Question: I have a windows application where I want to populate my table of from MySQL database. I have written the code below to get data in table. I am able to get the database but while adding the rows in table it shows only last row (repeatedly as much the rows of in MySQL) from MySQL database.
'''
public class ShowDatabase{
private static ObservableList<UserMaster> row;
private static ObservableList<String> col;
public static void buildData(TableView<UserMaster> tableview){
Connection c;
String SQL = "SELECT * from user_info";
UserMaster cm = new UserMaster();
try{
String colHeading[]={"Name","Course","e-mail","City"};
col = FXCollections.observableArrayList(colHeading);
row= FXCollections.observableArrayList();
c= DBConnection.connect();
ResultSet rs = c.createStatement().executeQuery(SQL);
TableColumn<UserMaster,String> colName = new TableColumn<UserMaster, String>(col.get(0));
colName.setMinWidth(200);
colName.setCellValueFactory(new PropertyValueFactory<UserMaster,String>("name"));
TableColumn<UserMaster, String> colCourse = new TableColumn<UserMaster, String>(col.get(1));
colCourse.setMinWidth(200);
colCourse.setCellValueFactory(new PropertyValueFactory<UserMaster,String>("course"));
TableColumn<UserMaster, String> colEmail = new TableColumn<UserMaster, String>(col.get(2));
colEmail.setMinWidth(200);
colEmail.setCellValueFactory(new PropertyValueFactory<UserMaster,String>("email"));
TableColumn<UserMaster, String> colCity = new TableColumn<UserMaster, String>(col.get(3));
colCity.setMinWidth(200);
colCity.setCellValueFactory(new PropertyValueFactory<UserMaster,String>("city"));
tableview.getColumns().addAll(colName,colCourse,colEmail,colCity);
//colMobile,colEmail,colDoj,colCity);
while(rs.next()){
ObservableList<UserMaster> data = FXCollections.observableArrayList();
cm.name.set(rs.getString("name"));
cm.course.set(rs.getString("course_name"));
cm.email.set(rs.getString("email"));
cm.city.set(rs.getString("city"));
row.add(cm);
System.out.println(row.get(0).getName());
}
tableview.setItems(row);
}catch(SQLException sqex){
sqex.printStackTrace();
System.out.println("Error on Building Data");
}
}
'''
}
Code to build table (Application):
'''
public class DisplayDatabase extends Application{
@Override
public void start(Stage stage) throws Exception {
stage.setFullScreen(false);
TableView tableview;
//TableView
tableview = new TableView();
DisplayDatabase.buildData(tableview);
//Adding GridPane
GridPane gridPane = new GridPane();
gridPane.setPadding(new Insets(20,20,20,20));
gridPane.setHgap(5);
gridPane.setVgap(5);
//Main Scene
Scene scene = new Scene(tableview);
stage.setScene(scene);
stage.show();
}
public static void main(String args[]){
launch(args);
}
}
'''
And the class to format Observable List:
'''
public class UserMaster{
public SimpleStringProperty name = new SimpleStringProperty();
public SimpleStringProperty course = new SimpleStringProperty();
public SimpleIntegerProperty mobile = new SimpleIntegerProperty();
public SimpleStringProperty email = new SimpleStringProperty();
public ObjectProperty<Date> doj = new SimpleObjectProperty<Date>();
public SimpleStringProperty city = new SimpleStringProperty();
public String getName() {
return name.get();
}
public String getEmail() {
return email.get();
}
public String getCity() {
return city.get();
}
public String getCourse() {
return course.get();
}
}
'''
Though I have 2 unique rows of data but it is showing only last row (same data) form database table repeatedly.
Here is the picture attachment for more clarity about problem.

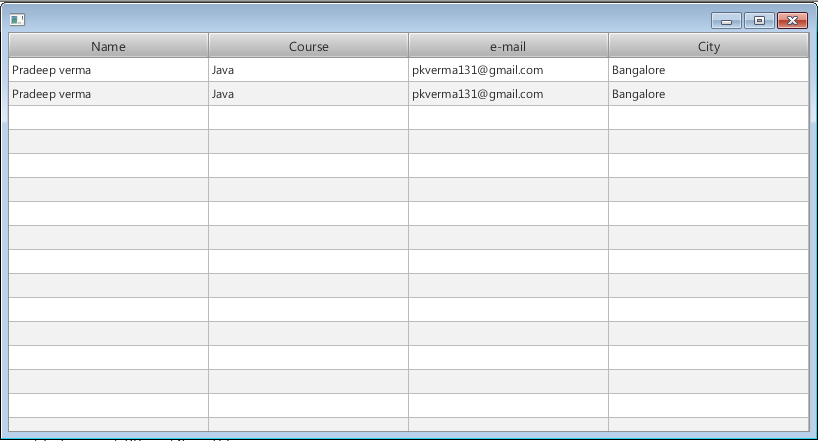
Answer: Create new 'UserMaster' on every iteration:
'''
while(rs.next()){
UserMaster cm = new UserMaster();
cm.name.set(rs.getString("name"));
cm.course.set(rs.getString("course_name"));
cm.email.set(rs.getString("email"));
cm.city.set(rs.getString("city"));
row.add(cm);
}
tableview.setItems(row);
'''